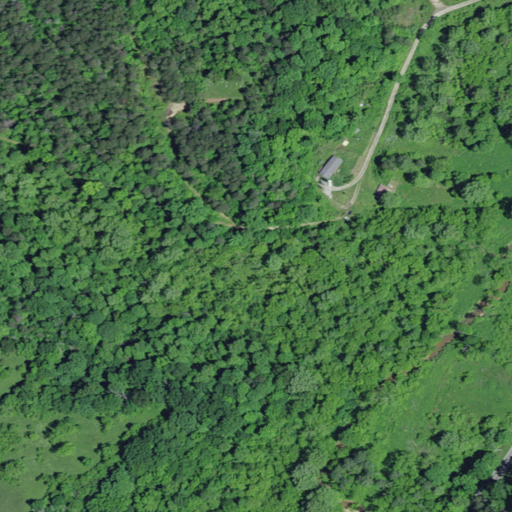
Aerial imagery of valley in Kentucky named Grannyham Hollow containing deciduous forest, mixed forest, pasture, evergreen forest, open development, and low intensity development